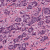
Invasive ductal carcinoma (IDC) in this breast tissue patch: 1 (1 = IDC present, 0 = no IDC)